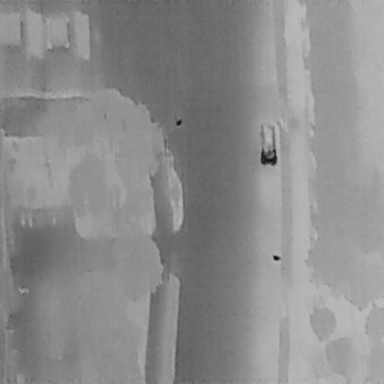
There is a Car in the infrared image.